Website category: sports
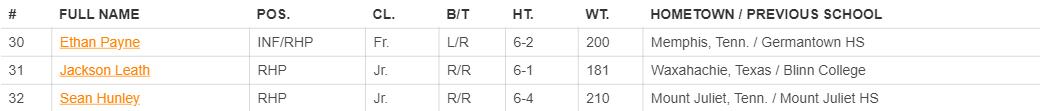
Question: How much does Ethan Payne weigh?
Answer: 200

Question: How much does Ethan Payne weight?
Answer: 200

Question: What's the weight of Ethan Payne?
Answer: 200

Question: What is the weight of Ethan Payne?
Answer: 200

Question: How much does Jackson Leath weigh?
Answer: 181

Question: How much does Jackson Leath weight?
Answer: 181

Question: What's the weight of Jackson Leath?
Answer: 181

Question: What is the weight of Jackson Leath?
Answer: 181

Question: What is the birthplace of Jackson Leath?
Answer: Waxahachie, Texas

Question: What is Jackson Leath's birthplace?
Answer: Waxahachie, Texas

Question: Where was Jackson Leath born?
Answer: Waxahachie, Texas

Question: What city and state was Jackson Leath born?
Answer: Waxahachie, Texas

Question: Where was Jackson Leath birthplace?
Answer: Waxahachie, Texas

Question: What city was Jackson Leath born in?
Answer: Waxahachie, Texas

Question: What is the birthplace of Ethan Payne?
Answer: Memphis, Tenn.

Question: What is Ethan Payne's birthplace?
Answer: Memphis, Tenn.

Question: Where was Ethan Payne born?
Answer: Memphis, Tenn.

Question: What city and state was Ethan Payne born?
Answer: Memphis, Tenn.

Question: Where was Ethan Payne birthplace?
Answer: Memphis, Tenn.

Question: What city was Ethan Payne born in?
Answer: Memphis, Tenn.

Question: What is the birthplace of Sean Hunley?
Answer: Mount Juliet, Tenn.

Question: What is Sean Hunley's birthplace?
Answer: Mount Juliet, Tenn.

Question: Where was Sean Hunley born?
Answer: Mount Juliet, Tenn.

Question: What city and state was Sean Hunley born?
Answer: Mount Juliet, Tenn.

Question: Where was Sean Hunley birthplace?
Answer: Mount Juliet, Tenn.

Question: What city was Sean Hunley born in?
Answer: Mount Juliet, Tenn.

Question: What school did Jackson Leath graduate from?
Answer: Blinn College

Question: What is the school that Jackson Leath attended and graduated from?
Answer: Blinn College

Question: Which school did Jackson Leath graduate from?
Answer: Blinn College

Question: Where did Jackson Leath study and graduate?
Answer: Blinn College

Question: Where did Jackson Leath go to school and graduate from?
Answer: Blinn College

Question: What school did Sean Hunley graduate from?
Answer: Mount Juliet HS

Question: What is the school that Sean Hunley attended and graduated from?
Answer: Mount Juliet HS

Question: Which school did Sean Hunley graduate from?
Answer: Mount Juliet HS

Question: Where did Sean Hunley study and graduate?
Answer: Mount Juliet HS

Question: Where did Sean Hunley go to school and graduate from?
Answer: Mount Juliet HS

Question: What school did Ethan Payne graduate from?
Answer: Germantown HS

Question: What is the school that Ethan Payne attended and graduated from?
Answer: Germantown HS

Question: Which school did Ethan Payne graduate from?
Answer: Germantown HS

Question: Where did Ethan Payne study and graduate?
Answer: Germantown HS

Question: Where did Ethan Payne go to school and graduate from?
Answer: Germantown HS